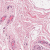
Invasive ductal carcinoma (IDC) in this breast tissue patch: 0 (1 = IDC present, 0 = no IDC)